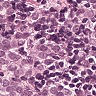
Metastatic tissue present: yes